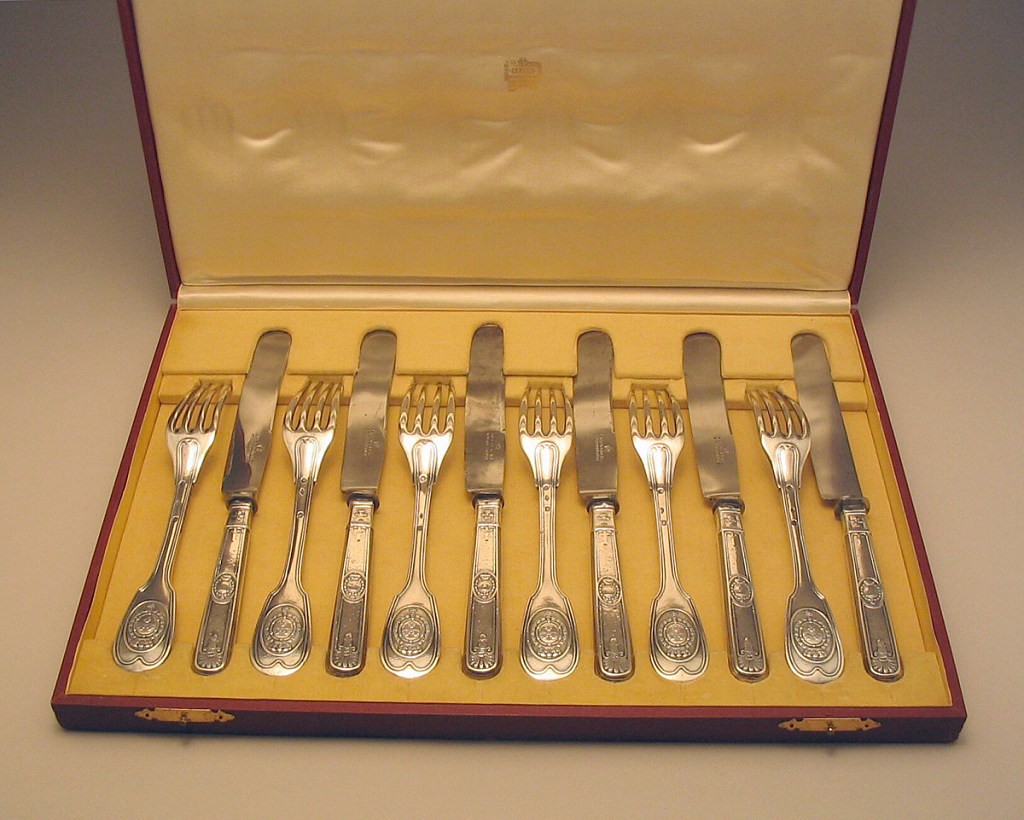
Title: fork
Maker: Jean-Charles Cahier
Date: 1819–38
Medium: silver
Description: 1960-189-1-a: Heavy four-prong forks with fiddle-shaped handles....;     1960-189-2-a: Silver handles with palmetto motive and oval reser...